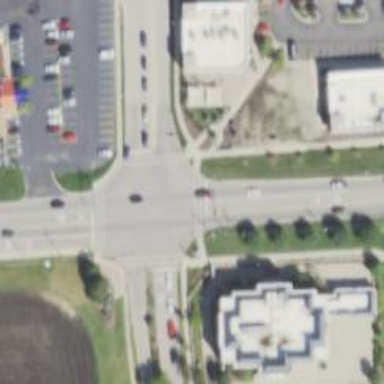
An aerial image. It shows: Crossing on the road.